Field crop: maize
Growth stage: 2
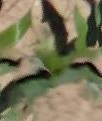
Species: maize